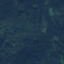
Land use / land cover class: Forest